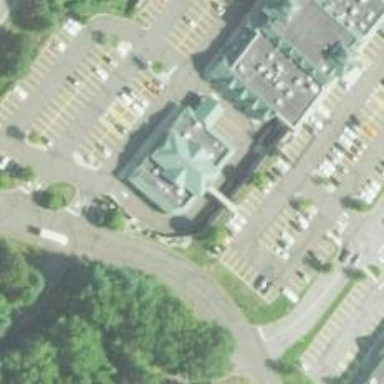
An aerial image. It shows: Fitness centre on leisure land.